Interaction volume radius: 10 \u00c5
Interaction volume height: 10 \u00c5
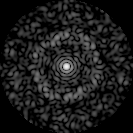
Disorder parameter: 0.8361